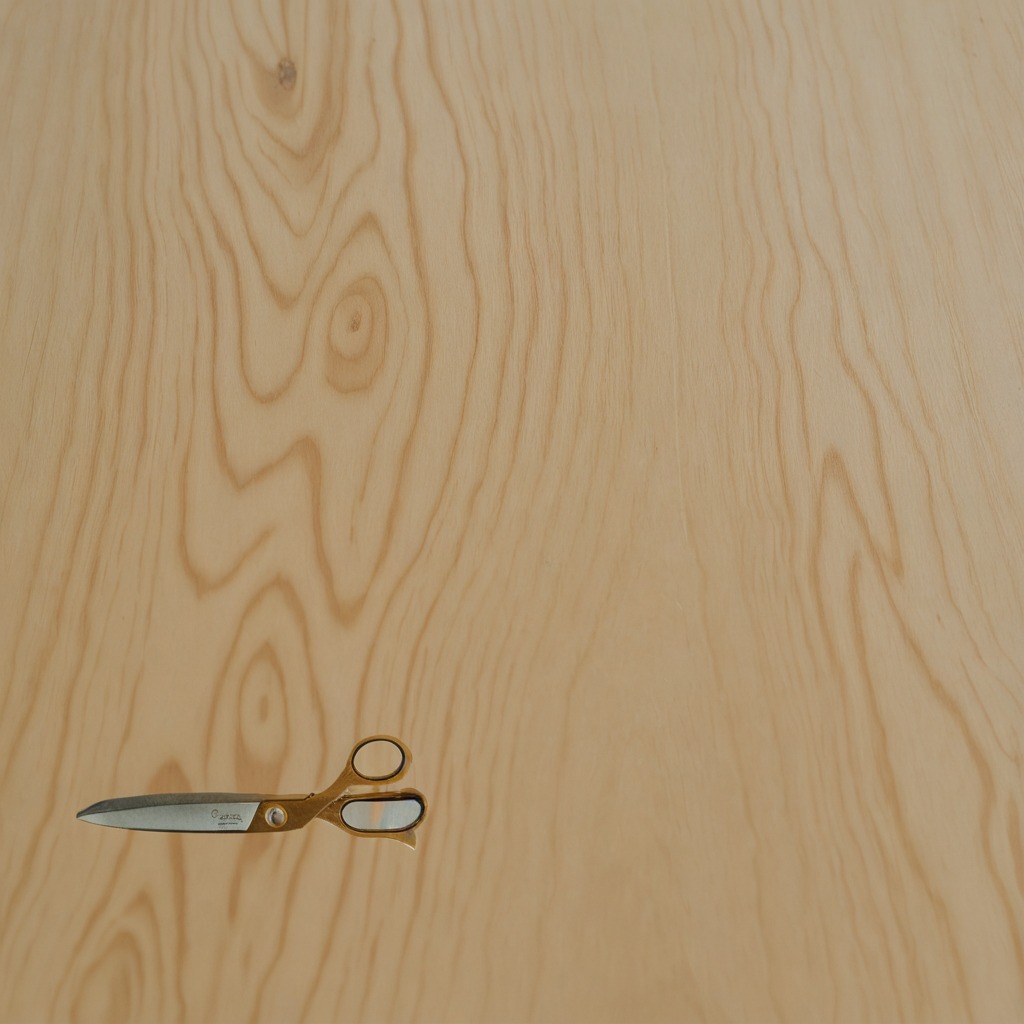
A scissor lying on a plywood surface in a paint workshop lit by afternoon window light.